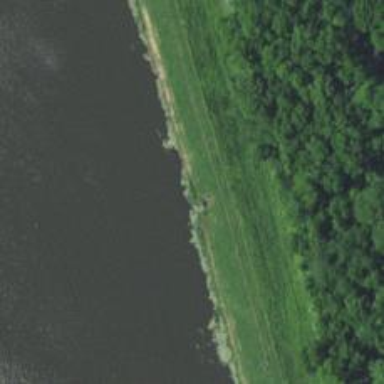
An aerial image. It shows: Dam along waterway.